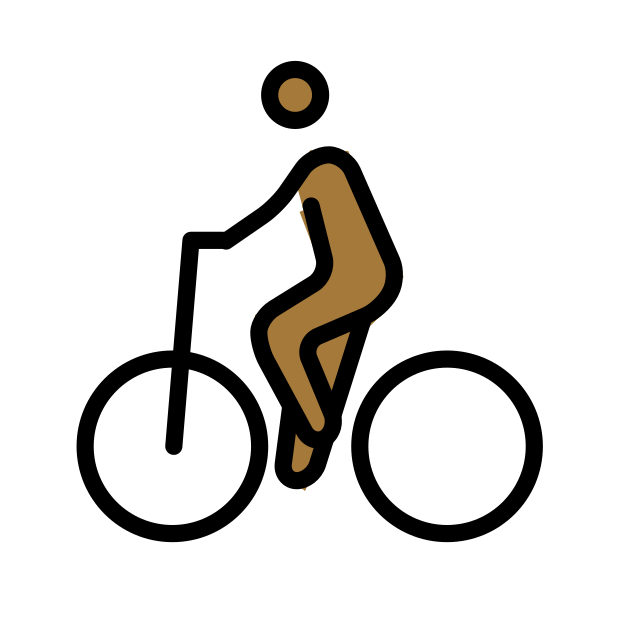
person biking: medium-dark skin tone